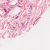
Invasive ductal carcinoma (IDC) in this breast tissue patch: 0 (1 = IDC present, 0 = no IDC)